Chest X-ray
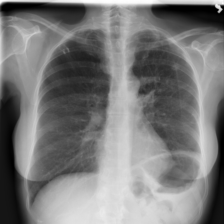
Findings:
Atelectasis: negative
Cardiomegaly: negative
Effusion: negative
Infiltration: positive
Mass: negative
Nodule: negative
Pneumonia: negative
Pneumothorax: negative
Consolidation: negative
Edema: negative
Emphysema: negative
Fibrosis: negative
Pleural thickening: negative
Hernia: negative